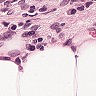
Metastatic tissue present: no